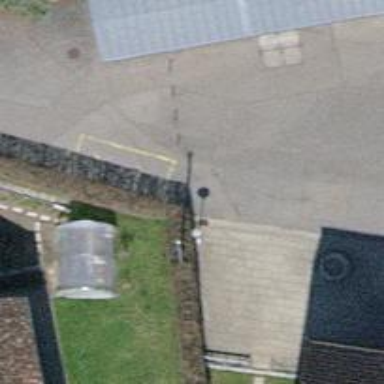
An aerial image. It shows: Bollard barrier.